Question: Blurred (focussed) region could be arbitrary shape (not just rectangle)
Simple input/output example:

(is valid any algorithm, command, software, ...)
Thank you!
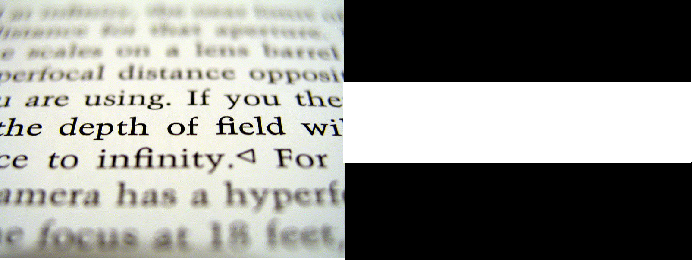
Answer: The variance is much higher in focused regions because blurring acts as a spatial low-pass filter.
But if the object shows no variance (uniform object like wall or a sky) you are completely lost and do not see any differences at all between the blurred and focused regions.
Therefore your question cannot be answered for every kind of image. It's impossible.
What I would do:
1. High pass filter your image. (Edge detection, absolute differences between neighboring pixels, Laplace or local variances, ...) (Matlab)
2. Smooth and apply threshold.
3. Apply pre-knowledge about imaging optics if existing. Example would be knowing that the focus must be round and in in the center, ...